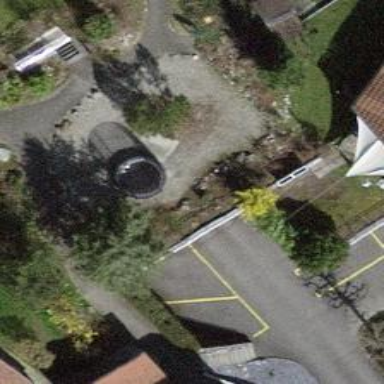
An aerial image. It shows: Parking entrance.